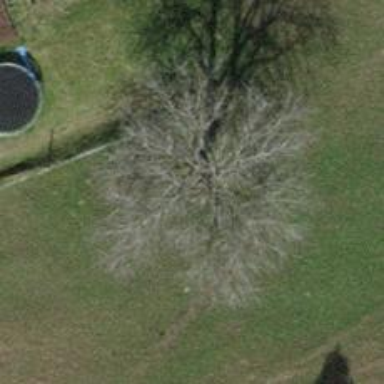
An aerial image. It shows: Broadleaved tree with lush leaves.